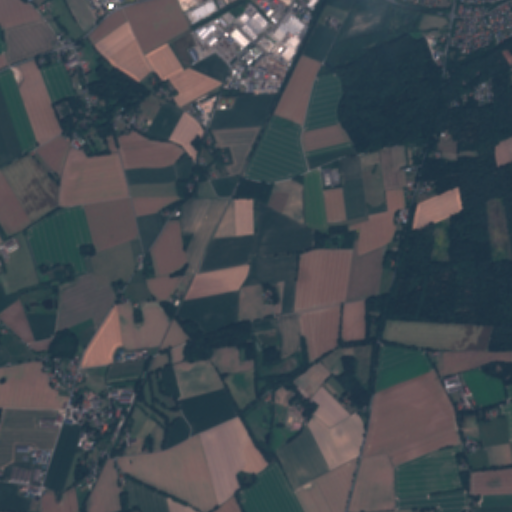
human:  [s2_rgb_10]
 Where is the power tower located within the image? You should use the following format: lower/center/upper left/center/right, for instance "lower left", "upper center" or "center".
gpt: The power tower is located in the upper left of the image.
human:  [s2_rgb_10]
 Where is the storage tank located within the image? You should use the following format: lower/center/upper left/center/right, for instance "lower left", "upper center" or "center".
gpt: The storage tank is located in the lower left of the image.
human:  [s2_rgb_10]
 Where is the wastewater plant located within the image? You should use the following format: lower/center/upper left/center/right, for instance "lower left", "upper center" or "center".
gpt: The wastewater plant is located in the upper center of the image.
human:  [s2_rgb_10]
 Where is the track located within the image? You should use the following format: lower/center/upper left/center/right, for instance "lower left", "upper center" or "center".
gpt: There is no track in the image.